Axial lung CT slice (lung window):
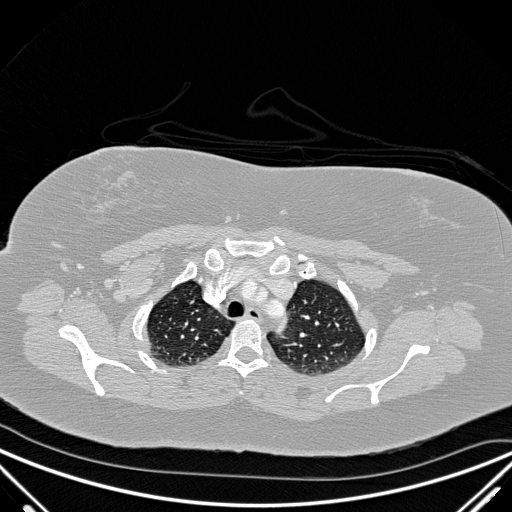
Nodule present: no